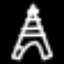
Label: The Eiffel Tower